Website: crate-barrel
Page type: newsletter-management
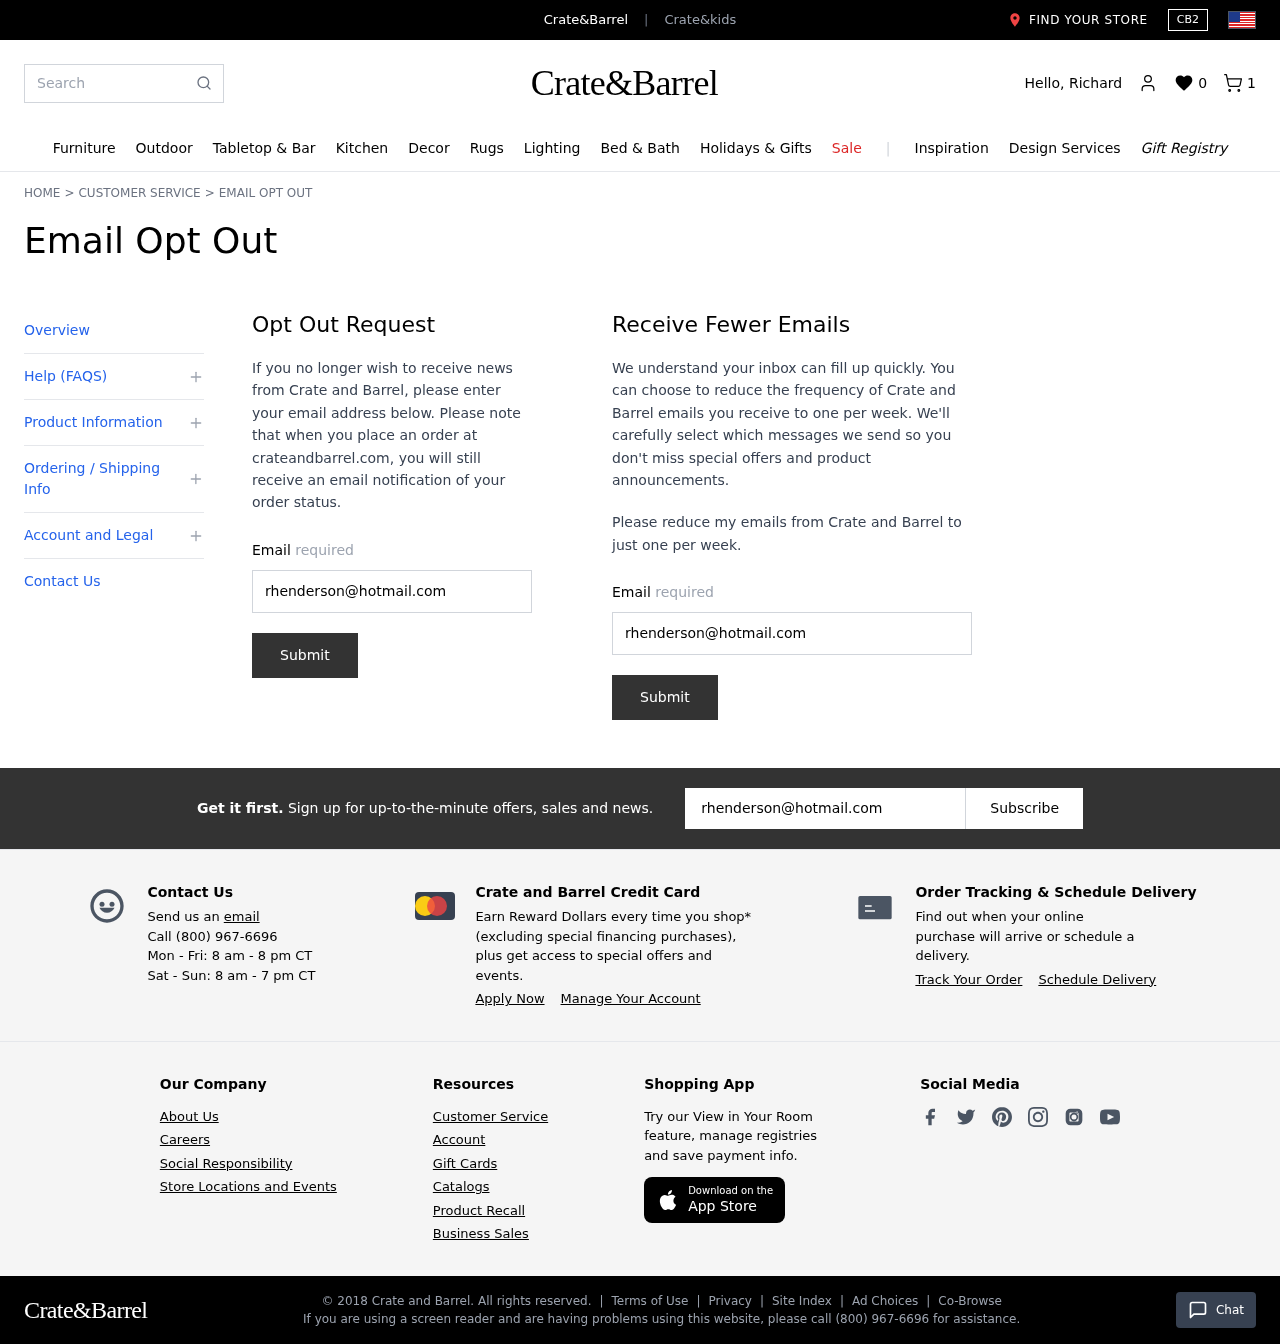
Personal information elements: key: PII_EMAIL
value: rhenderson@hotmail.com
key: PII_EMAIL2
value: rhenderson@hotmail.com
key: PII_EMAIL3
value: rhenderson@hotmail.com
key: PII_FIRSTNAME
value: Richard
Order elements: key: ORDER_NUM_ITEMS
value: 1
Search elements: key: HEADER_SEARCH
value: Search
Other elements: key: WISHLIST_COUNT
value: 0